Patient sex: M
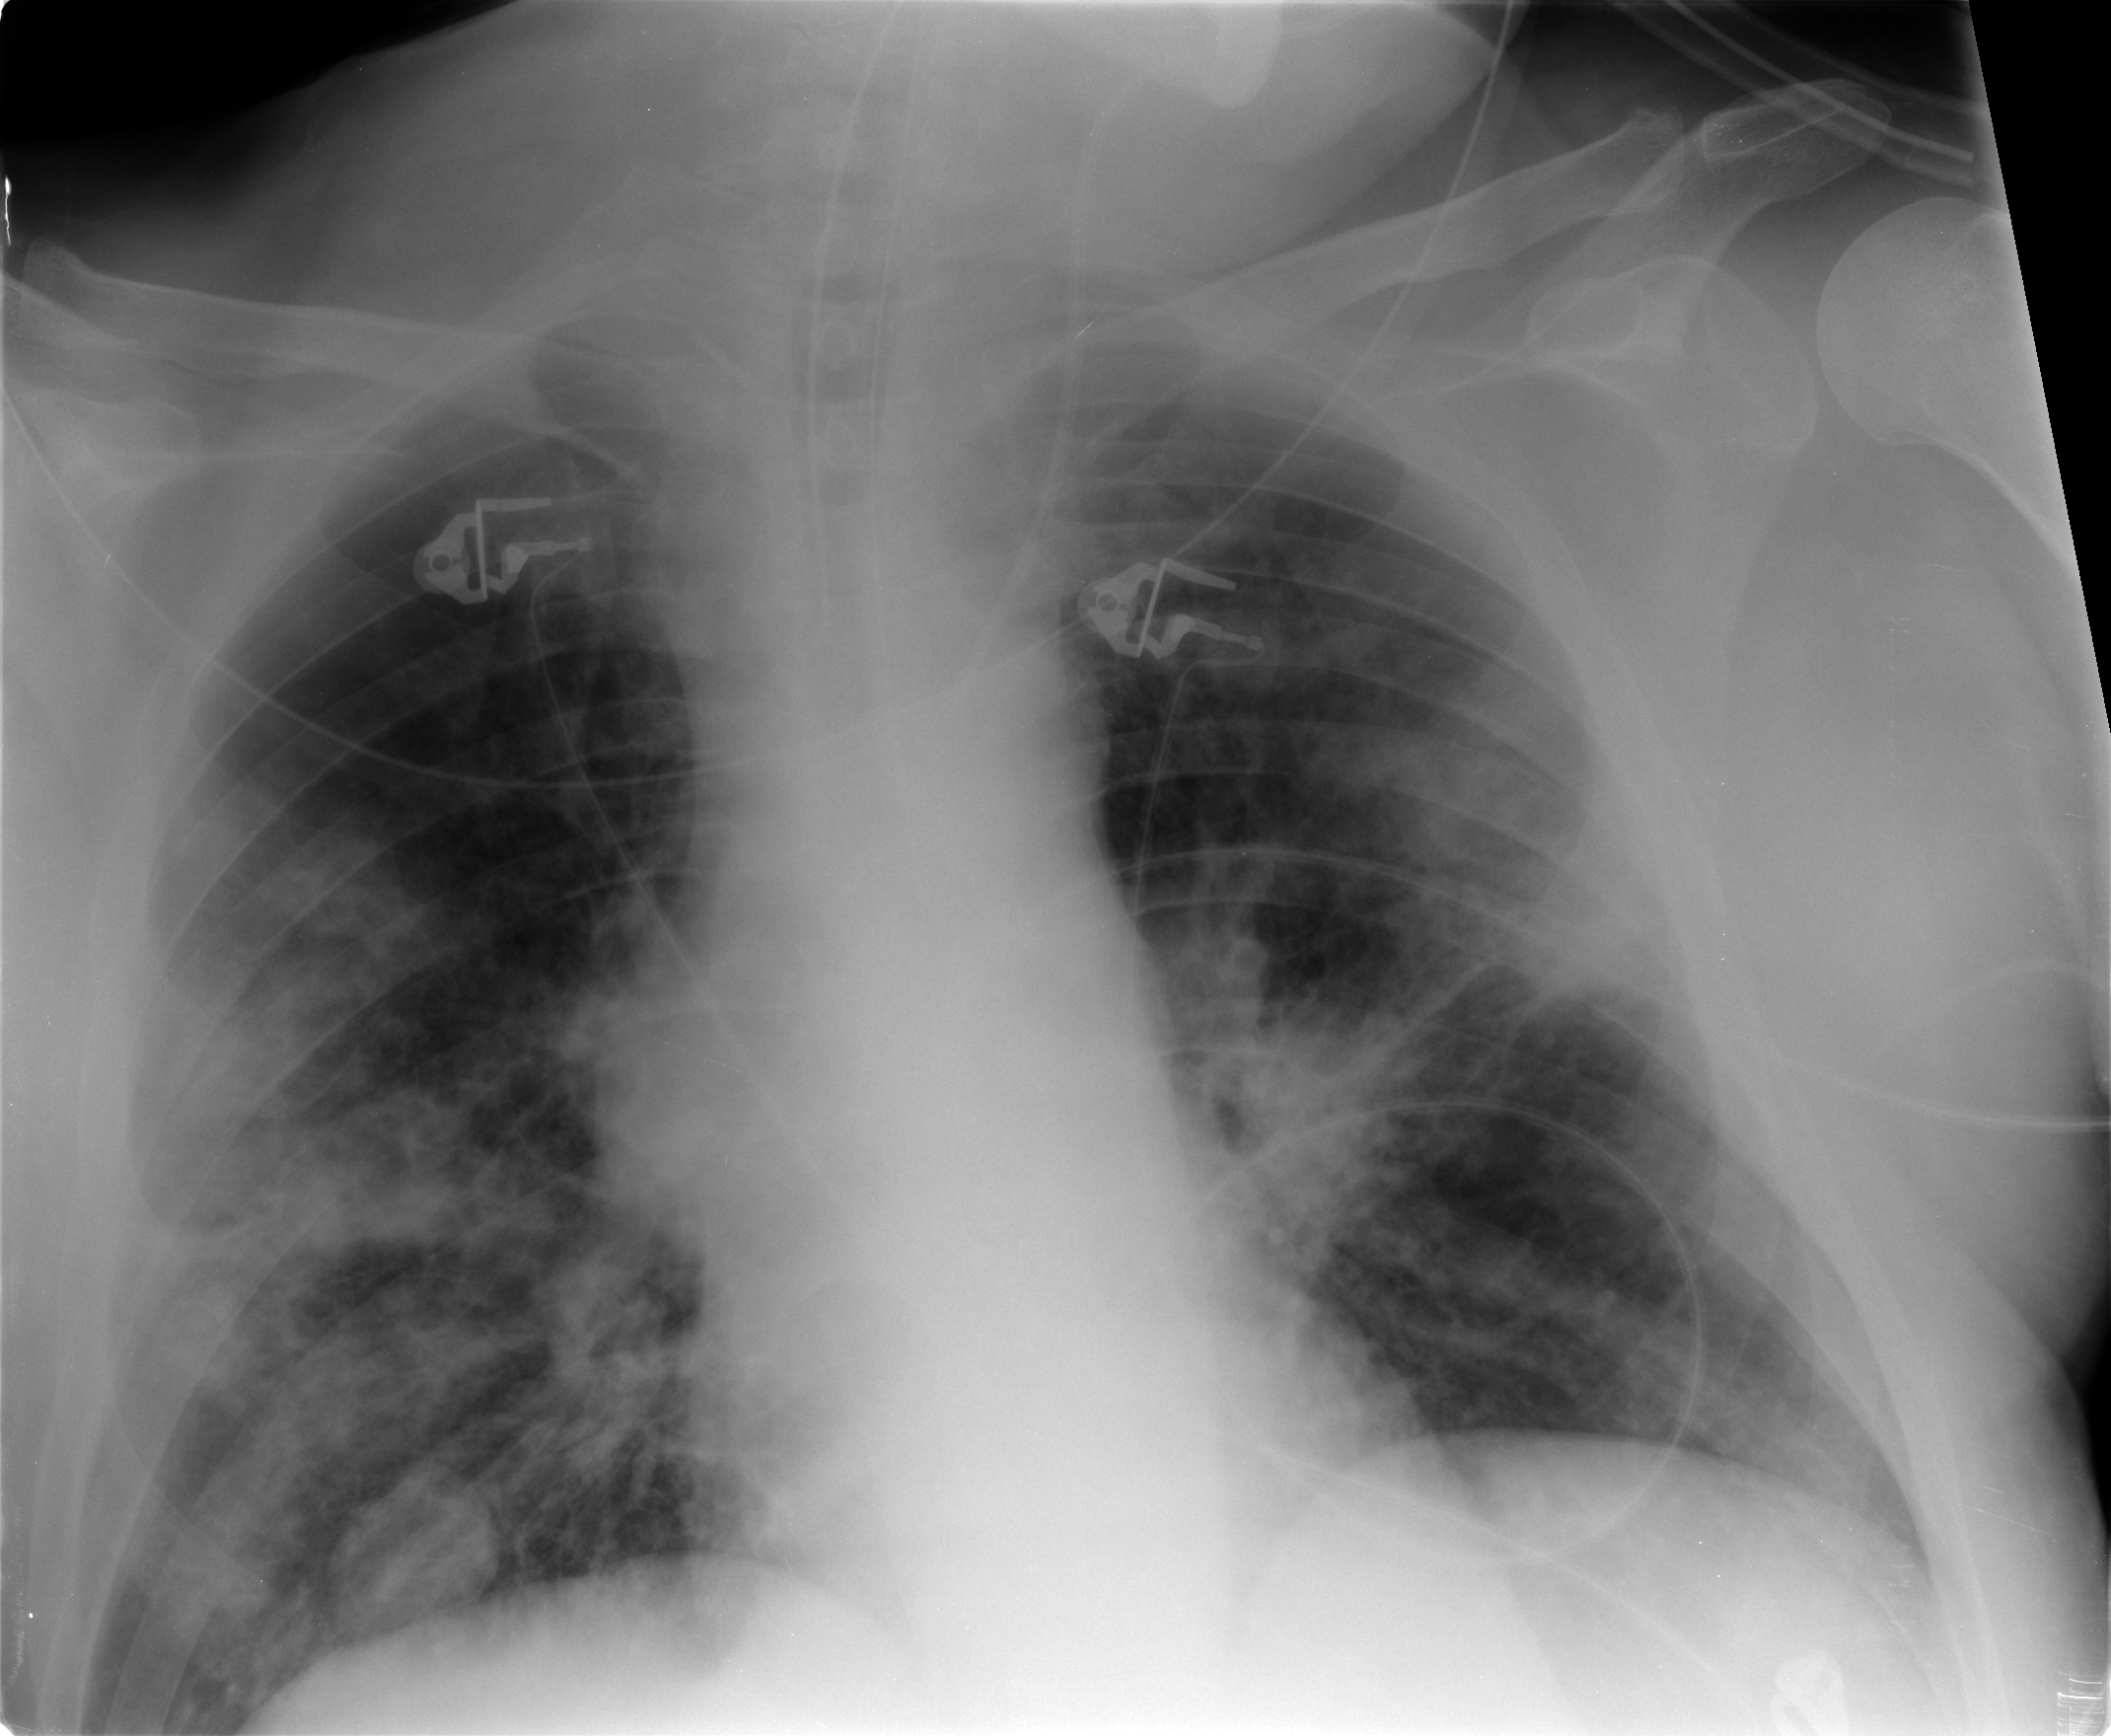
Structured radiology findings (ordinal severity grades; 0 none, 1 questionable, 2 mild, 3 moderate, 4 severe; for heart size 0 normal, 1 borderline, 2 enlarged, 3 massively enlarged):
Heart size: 0
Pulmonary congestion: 1
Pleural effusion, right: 1
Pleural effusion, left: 0
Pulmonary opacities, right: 3
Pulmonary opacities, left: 2
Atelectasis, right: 2
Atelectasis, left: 2